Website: home-depot
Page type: review-order
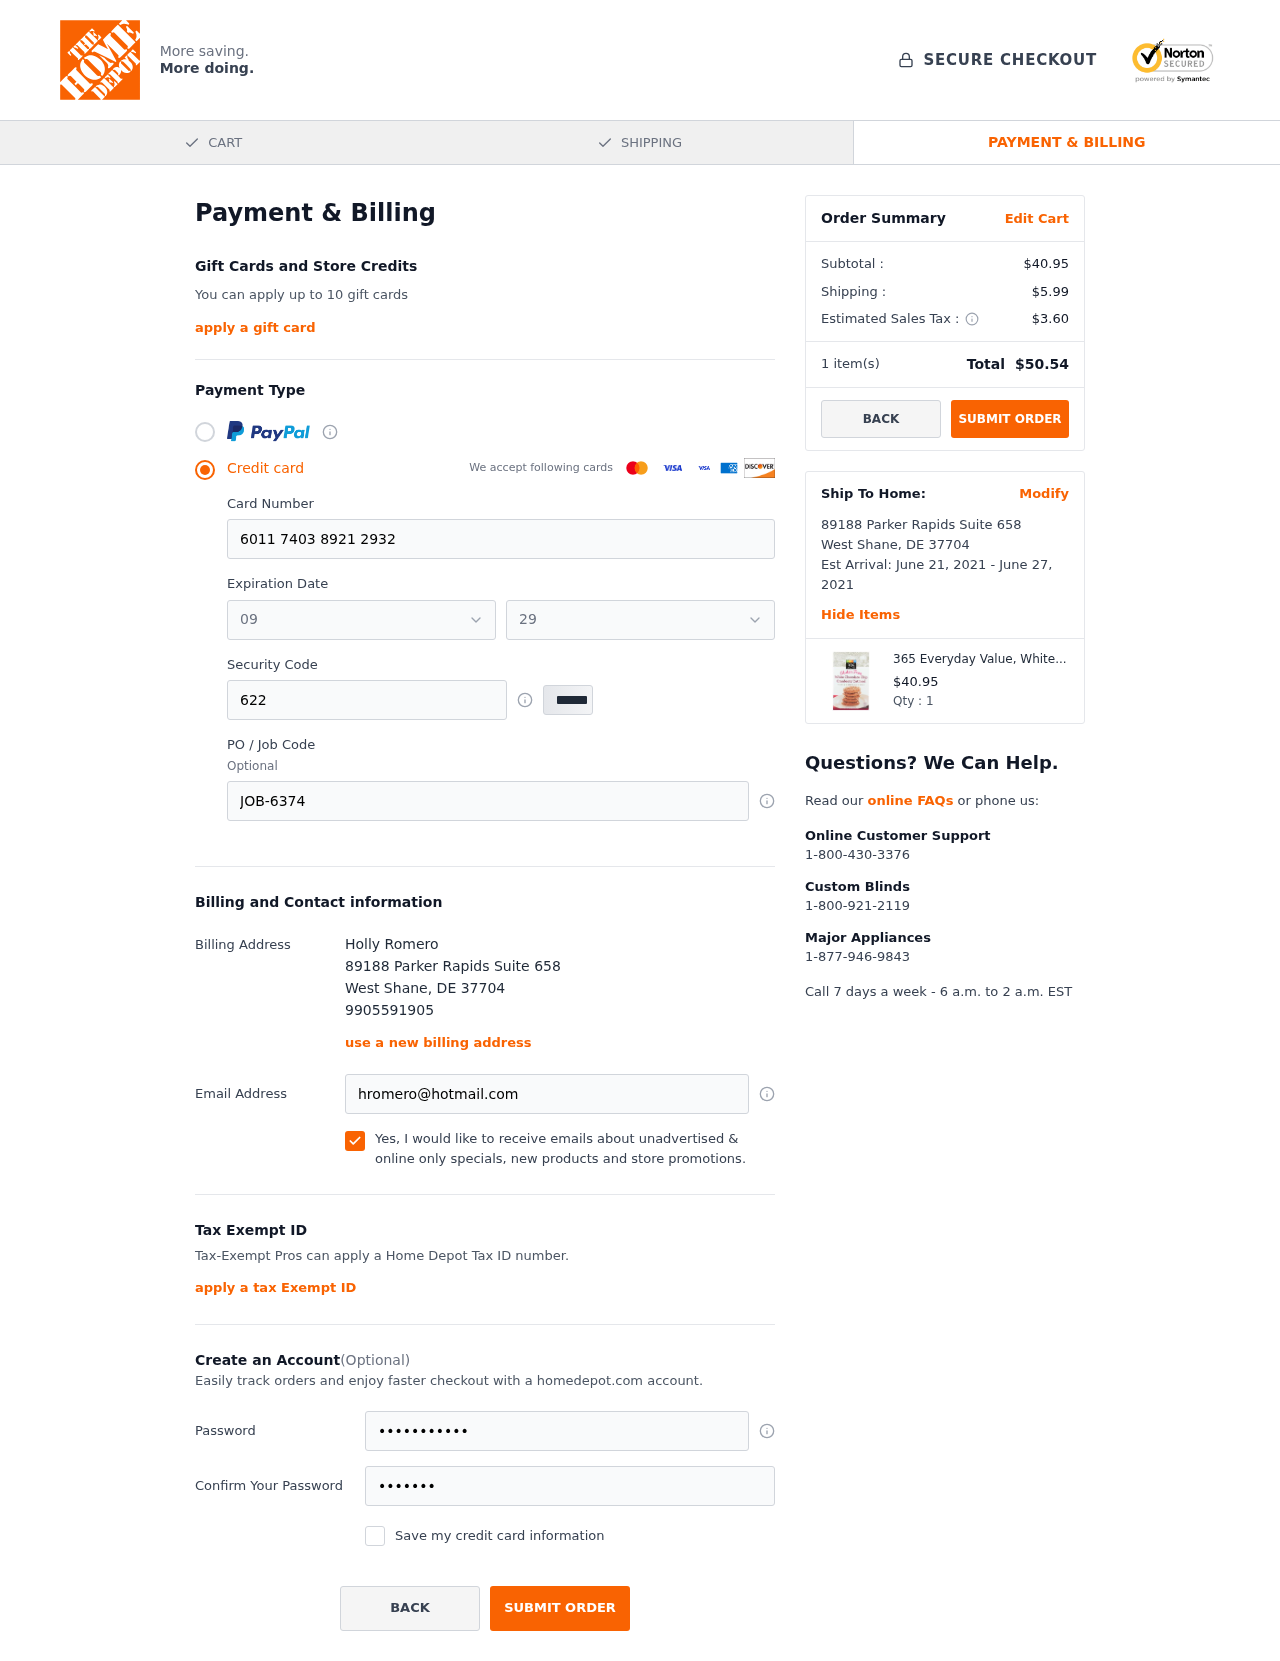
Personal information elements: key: PII_CARD_EXPIRY_MONTH
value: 09
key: PII_CARD_EXPIRY_YEAR
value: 29
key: PII_CITY
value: West Shane
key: PII_FULLNAME
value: Holly Romero
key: PII_PHONE
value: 9905591905
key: PII_POSTCODE
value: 37704
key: PII_STATE_ABBR
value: DE
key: PII_STREET
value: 89188 Parker Rapids Suite 658
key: PII_CARD_NUMBER
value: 6011 7403 8921 2932
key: PII_CARD_CVV
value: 622
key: PII_JOB_CODE
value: JOB-6374
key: PII_EMAIL
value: hromero@hotmail.com
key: PII_STREET2
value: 89188 Parker Rapids Suite 658
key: PII_POSTCODE2
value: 37704
Product elements: key: PRODUCT1_NAME
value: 365 Everyday Value, White Chocolate Chip Cranberry Oatmeal, Thin & Crispy Cookies, 7 oz
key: PRODUCT1_PRICE
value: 40.95
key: PRODUCT1_QUANTITY
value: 1
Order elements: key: ORDER_SUBTOTAL
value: $40.95
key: ORDER_SHIPPING_COST
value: $5.99
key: ORDER_TAX
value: $3.60
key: ORDER_NUM_ITEMS
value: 1
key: ORDER_TOTAL
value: $50.54
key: ORDER_SHIPPING_DATE
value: June 21, 2021
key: ORDER_DELIVERY_DATE
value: June 27, 2021